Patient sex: M
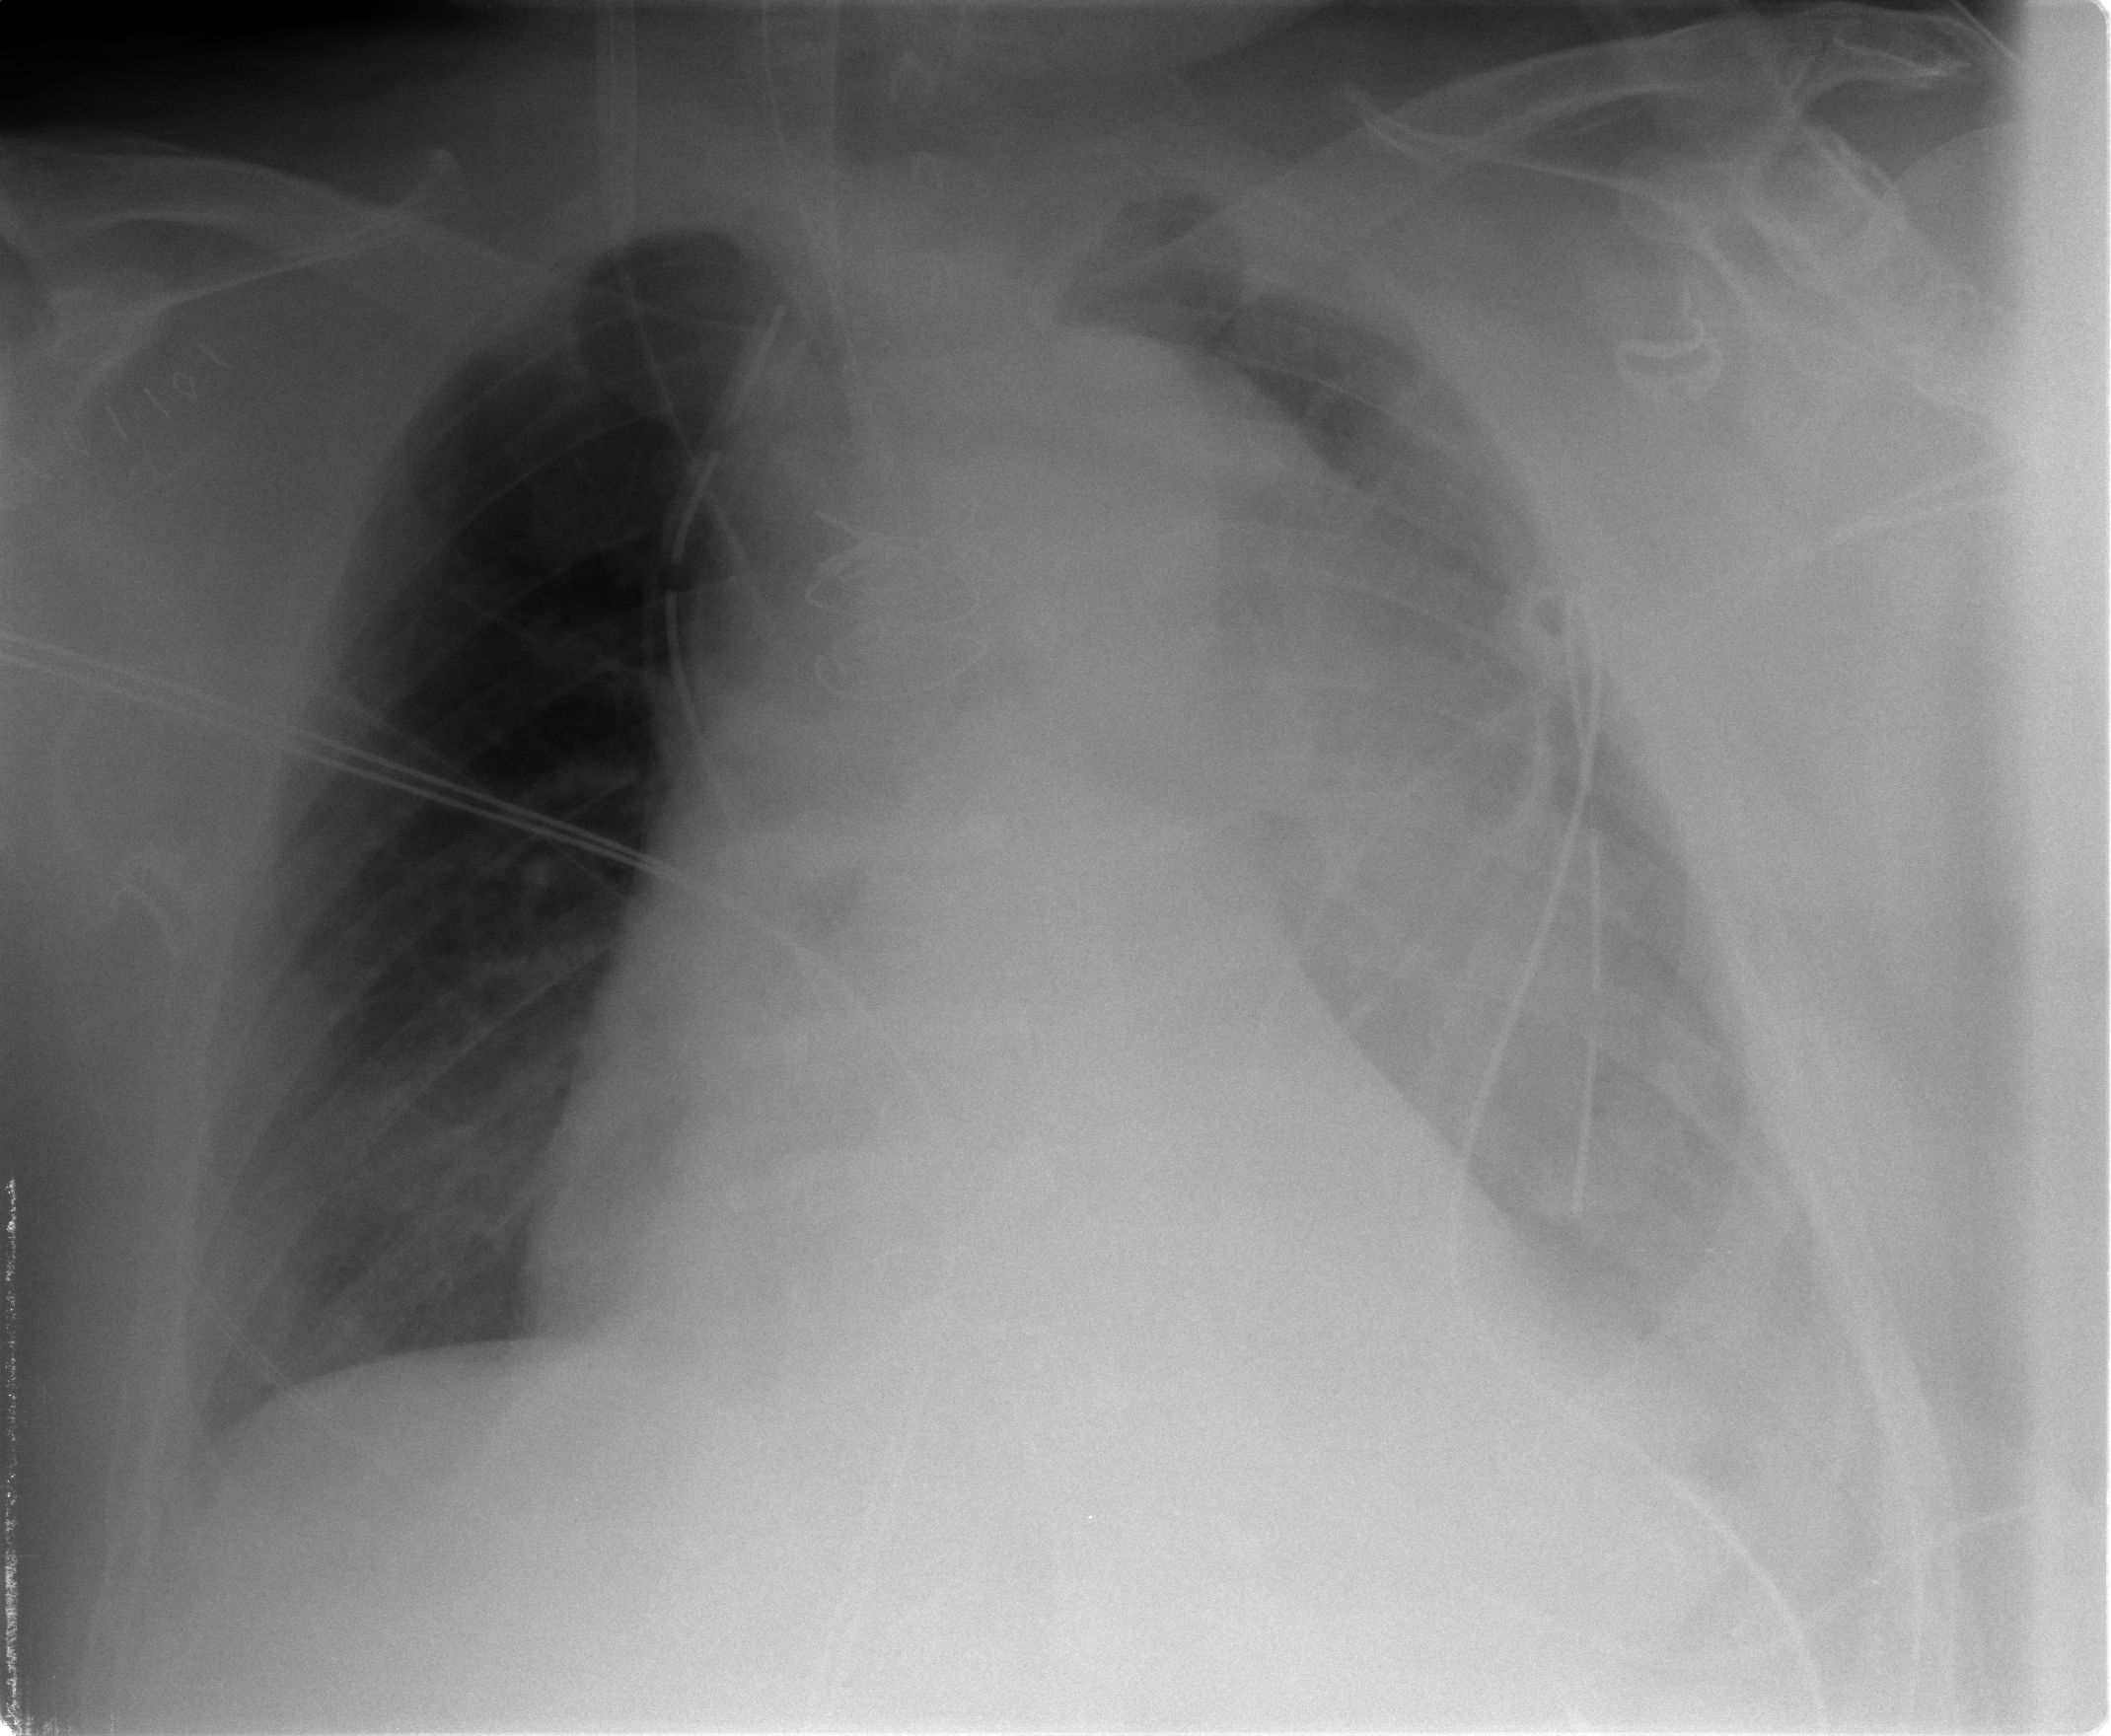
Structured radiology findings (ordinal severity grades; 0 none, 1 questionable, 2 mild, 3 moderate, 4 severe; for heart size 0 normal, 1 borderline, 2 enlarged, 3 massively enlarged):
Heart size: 2
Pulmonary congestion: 0
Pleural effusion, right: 0
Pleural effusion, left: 2
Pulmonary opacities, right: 0
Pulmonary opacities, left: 0
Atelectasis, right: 0
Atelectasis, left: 2